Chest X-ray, AP view. Patient: 48 years old, sex M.
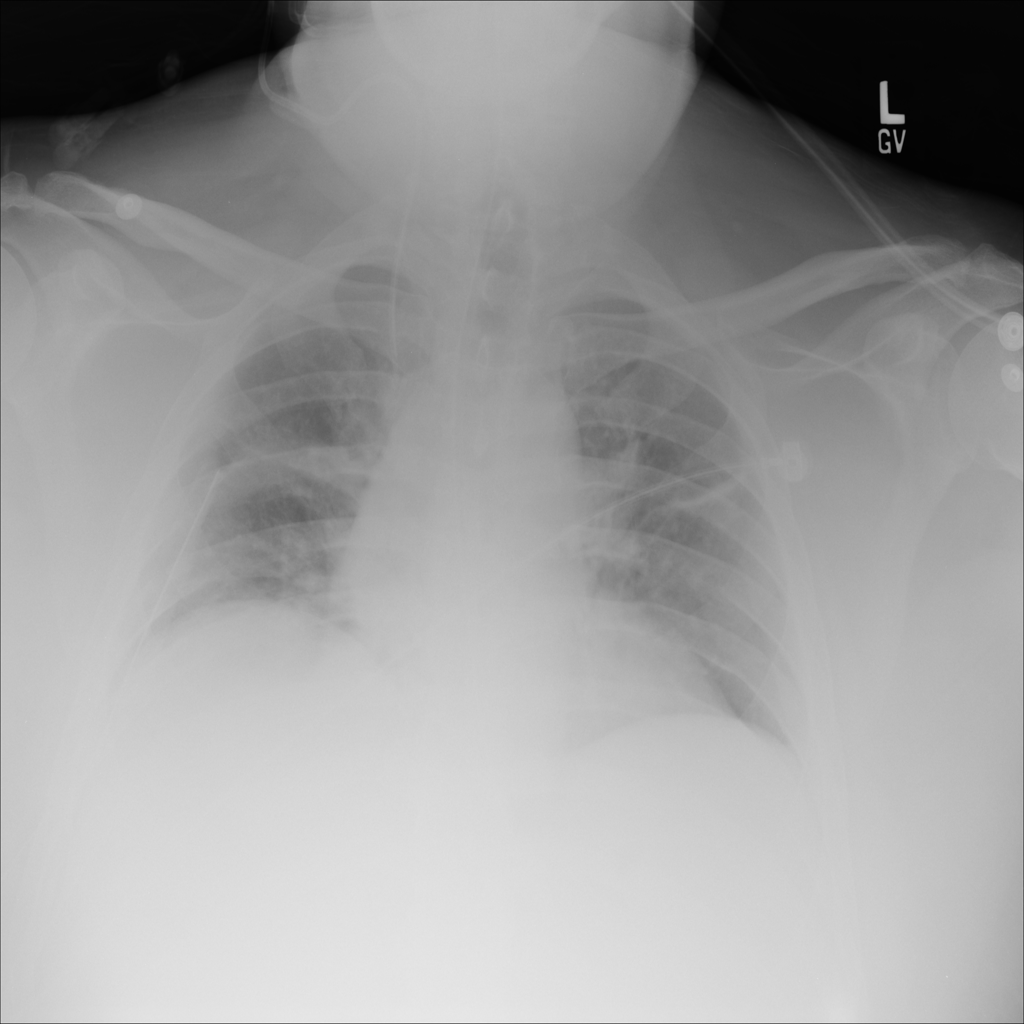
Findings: Atelectasis